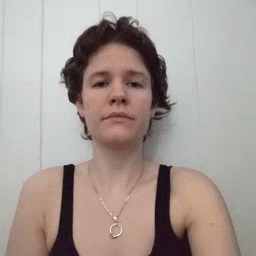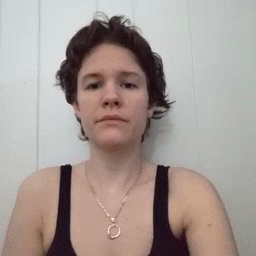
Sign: noisy